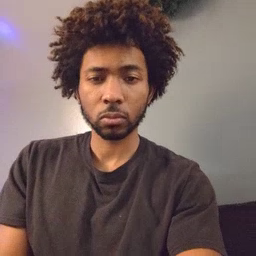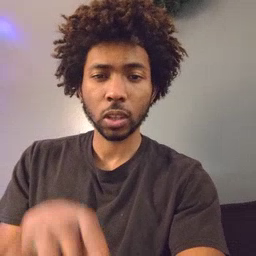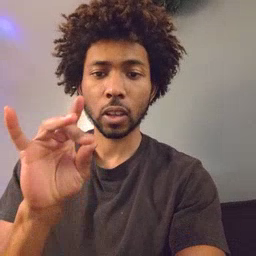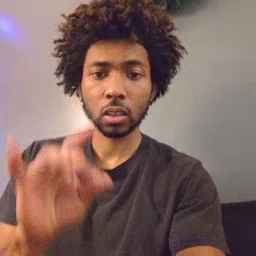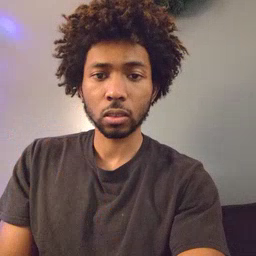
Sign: find